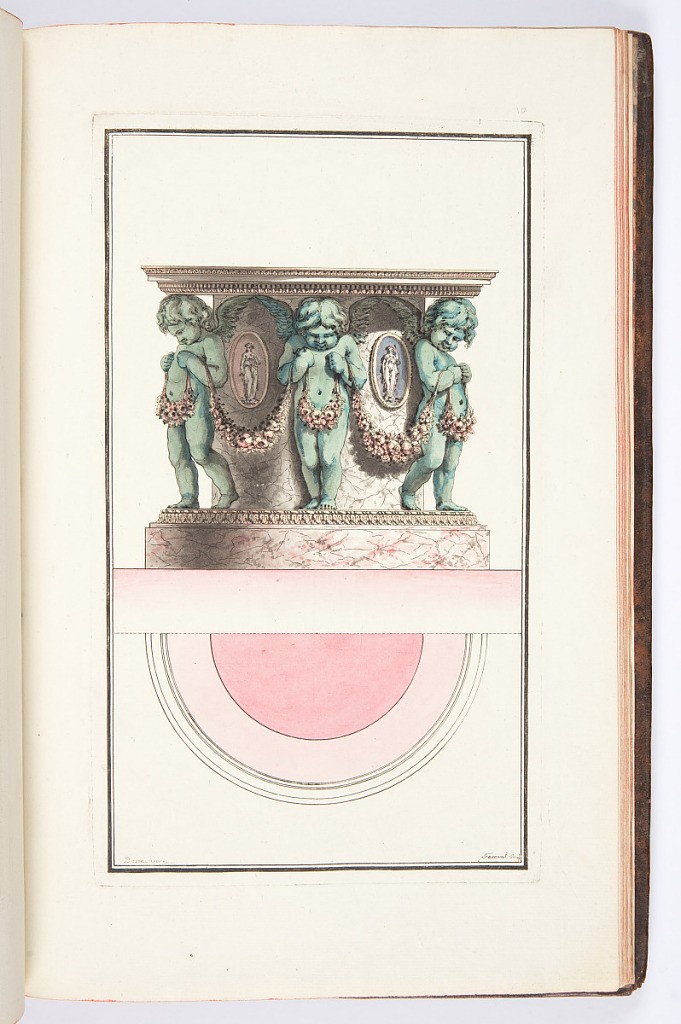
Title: POELE circulaire, dans le genre antique, sans tuyaux montans nu apparens, et fait pour être isolé
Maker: Louis-Gustave Taraval, French, 1738 – 1794
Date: ca. 1791
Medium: Etching and hand colored watercolor on paper
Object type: Print
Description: Design for a stove heater decorated with neoclassical motifs, in the form of a pedestal decorated with sculpted winged putti (babies) supporting the pedestal, holding a festoon of flowers, with oval cameos with female figures in between each putto. The top and base are decorated with repeating pattern moldings of egg and dart, fluting, and leaf motifs. A plan view and scale below. The plate is signed, and hand colored with watercolor.